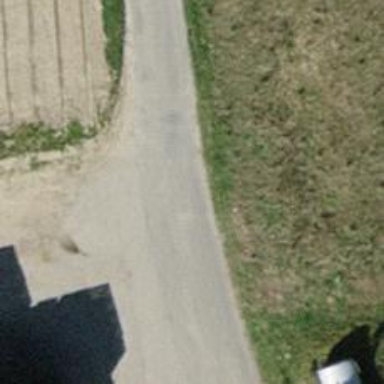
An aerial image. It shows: Asphalt track with grade1 tracktype.